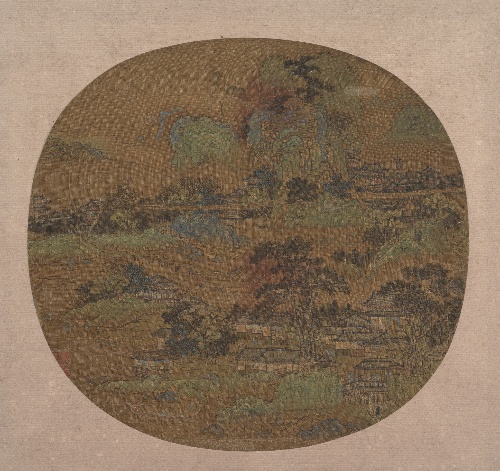
Title: 明  佚名  樓閣江帆圖  團扇|Village and Temples in Jiangnan
Artist: Unidentified artist
Date: early 15th century
Object type: Fan mounted as an album leaf
Classification: Paintings
Medium: Round fan mounted as an album leaf; ink, color, and gold on silk
Culture: China
Period: Ming dynasty (1368–1644)
Dimensions: Image: 9 9/16 x 10 3/16 in. (24.3 x 25.9 cm)
Department: Asian Art
Credit line: Bequest of John M. Crawford Jr., 1988
Accession year: 1989
Repository: Metropolitan Museum of Art, New York, NY
Tags: Temples|Villages|Landscapes